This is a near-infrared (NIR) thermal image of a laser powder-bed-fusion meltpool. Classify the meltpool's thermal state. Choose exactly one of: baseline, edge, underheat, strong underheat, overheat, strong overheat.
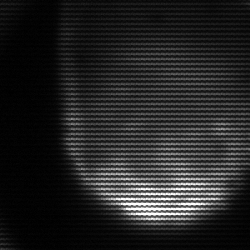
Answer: edge